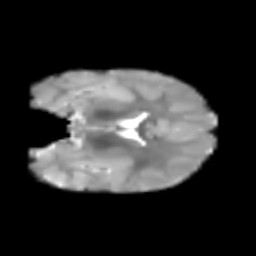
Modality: T2w
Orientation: coronal
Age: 6
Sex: male
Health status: healthy